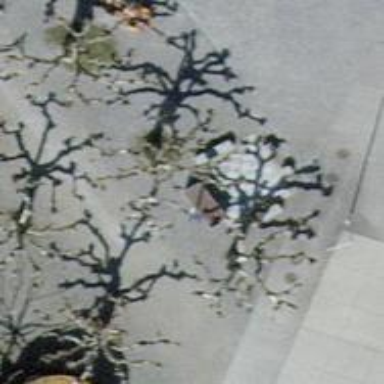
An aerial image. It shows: Concrete bench.